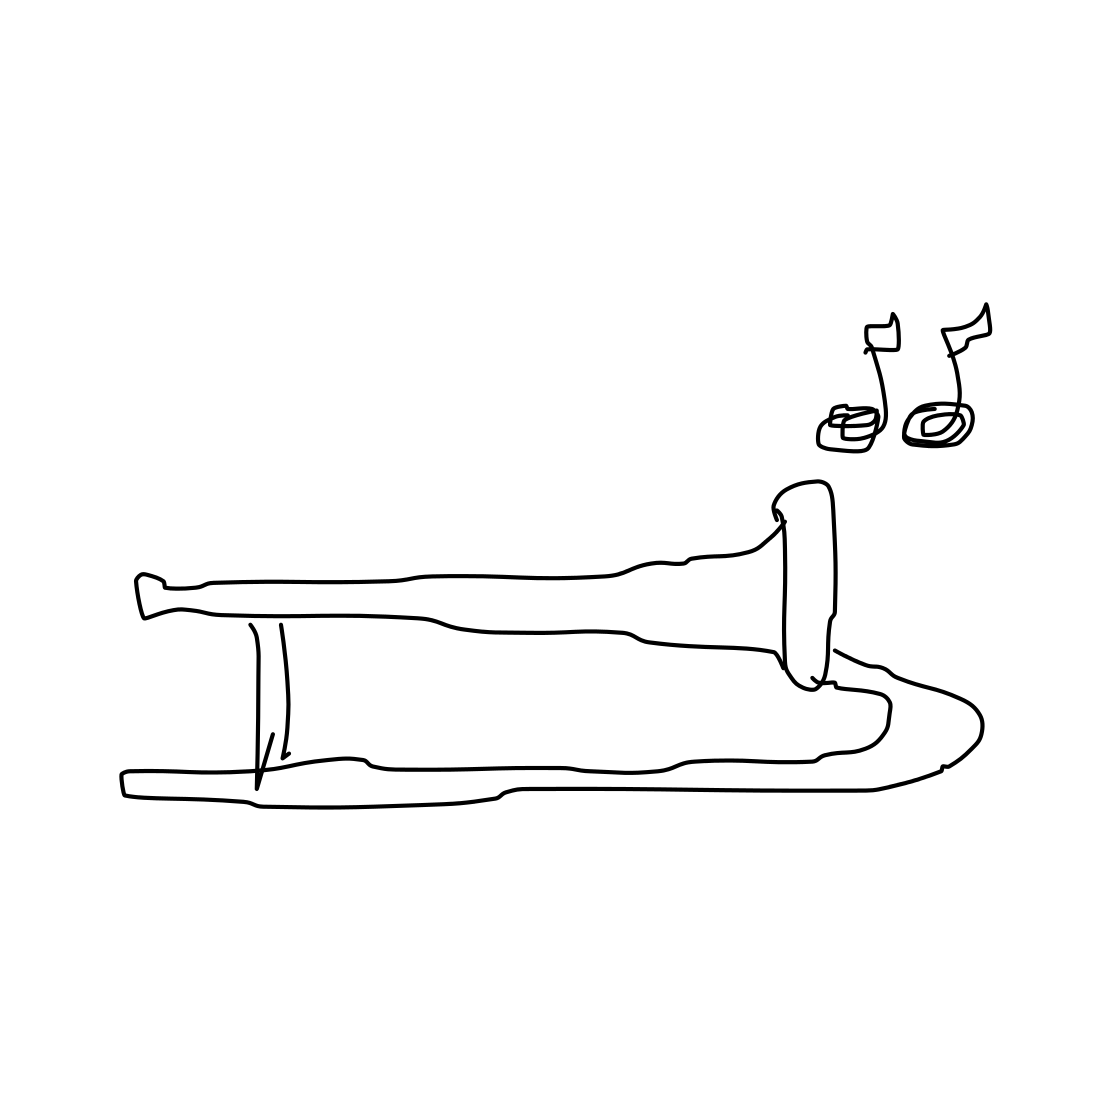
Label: trombone